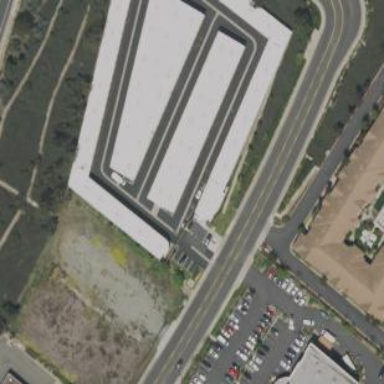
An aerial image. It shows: Building housing storage rental shop.